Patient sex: M
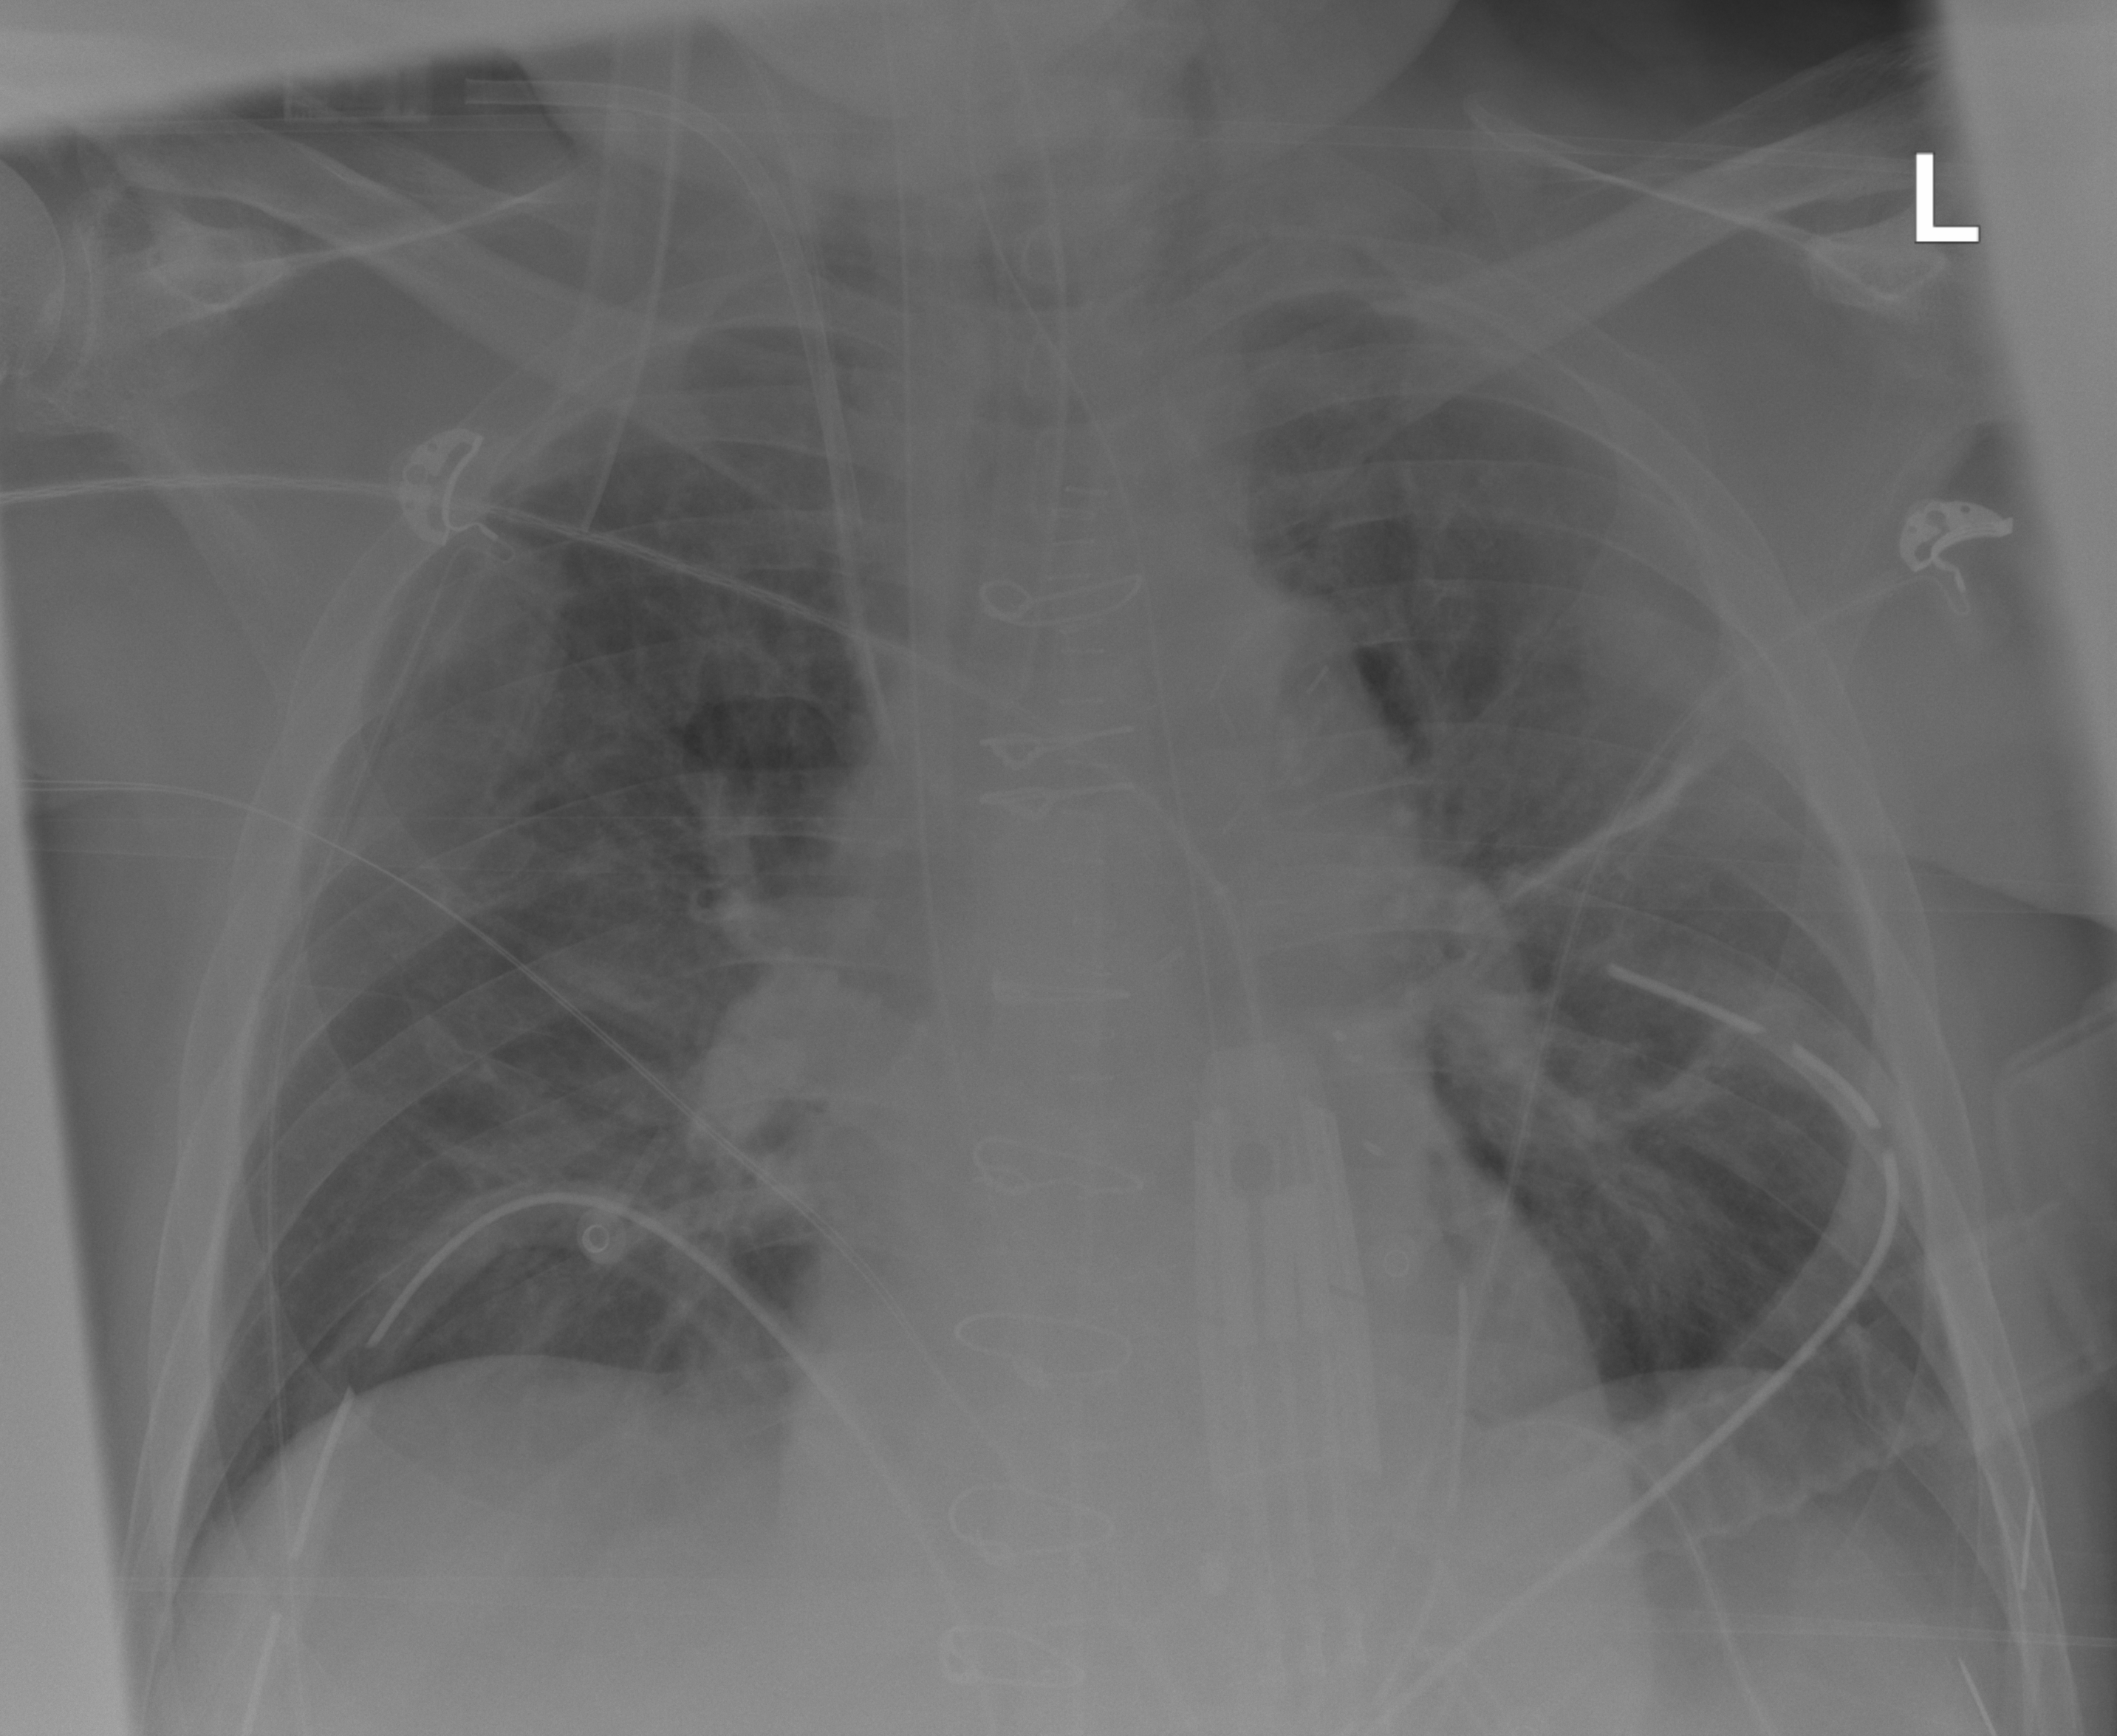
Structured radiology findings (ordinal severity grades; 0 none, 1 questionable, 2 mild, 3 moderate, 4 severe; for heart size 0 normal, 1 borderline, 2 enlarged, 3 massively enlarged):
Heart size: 0
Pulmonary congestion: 0
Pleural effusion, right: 0
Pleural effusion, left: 0
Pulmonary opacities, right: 0
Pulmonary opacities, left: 0
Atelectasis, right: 0
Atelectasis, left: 2